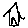
Label: house